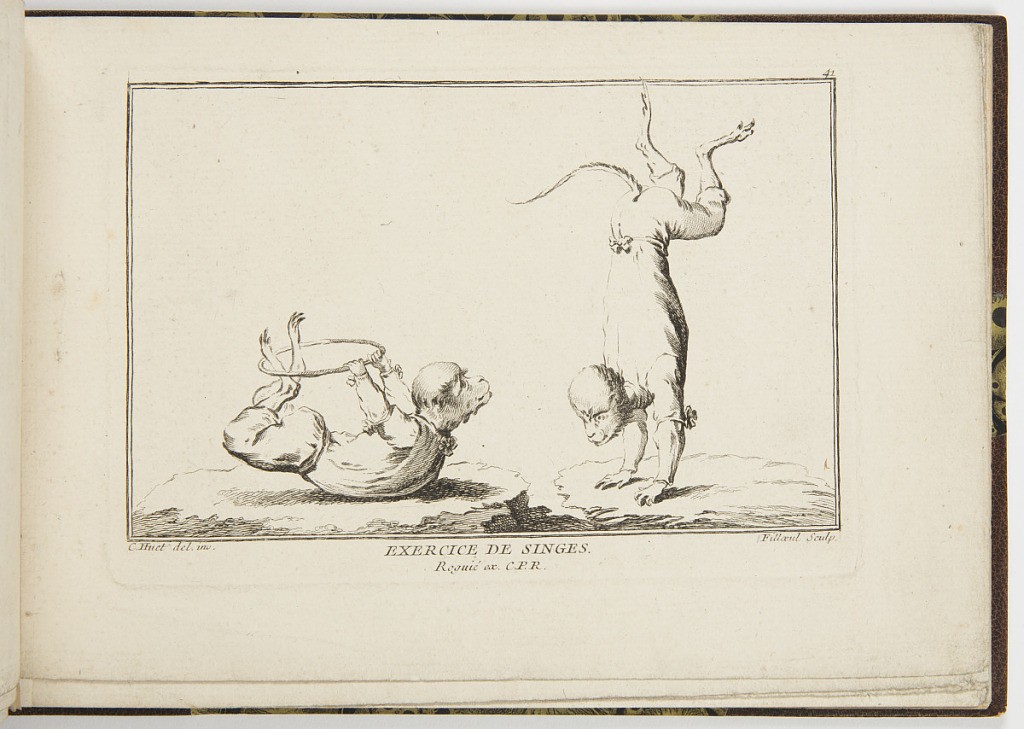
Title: EXERCICE DE SINGES
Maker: Christophe Huet, French, 1695 – 1759
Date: mid- 18th century
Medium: Etching and engraving on laid paper
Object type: Print
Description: A plate from a series of singerie scenes after Huet. A monkey to the right is doing a handstand, while another monkey to the left is lying on the ground on his chest with his legs in a hoop he holds above him and behind his back. The plate is titled, signed, and numbered.